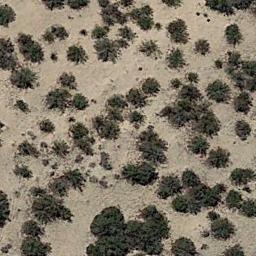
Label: chaparral